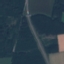
Label: Highway